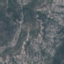
Land use / land cover: HerbaceousVegetation